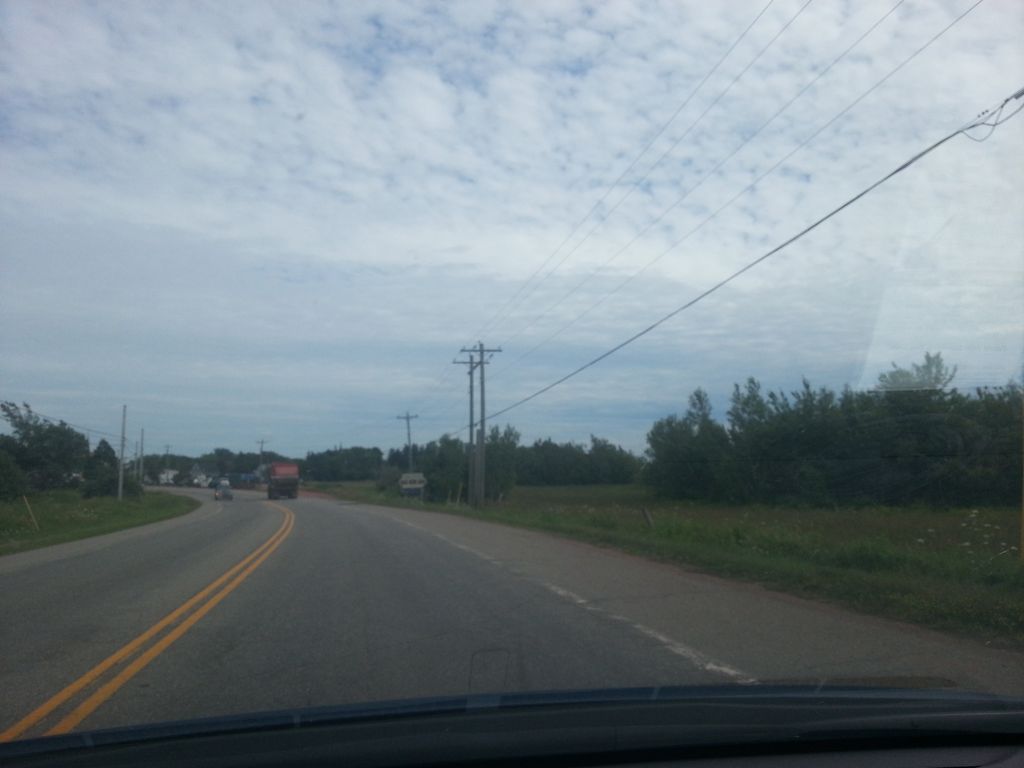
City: charlottetown